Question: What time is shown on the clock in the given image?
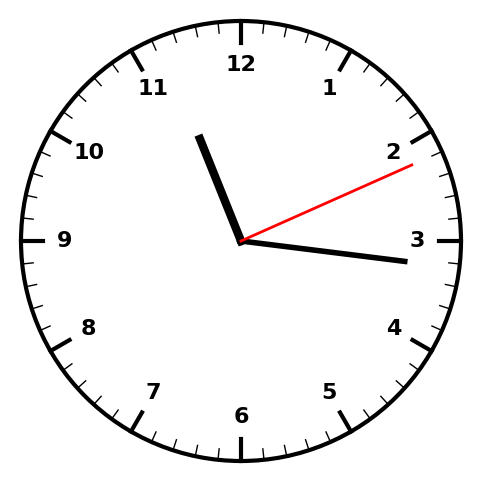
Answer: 11:16:11